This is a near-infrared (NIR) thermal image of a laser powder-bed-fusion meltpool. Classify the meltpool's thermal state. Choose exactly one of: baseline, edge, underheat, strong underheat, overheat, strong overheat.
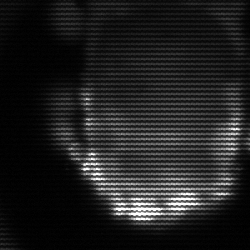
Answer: baseline